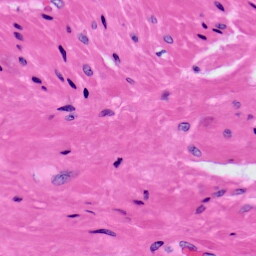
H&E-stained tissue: Prostate